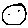
Label: circle